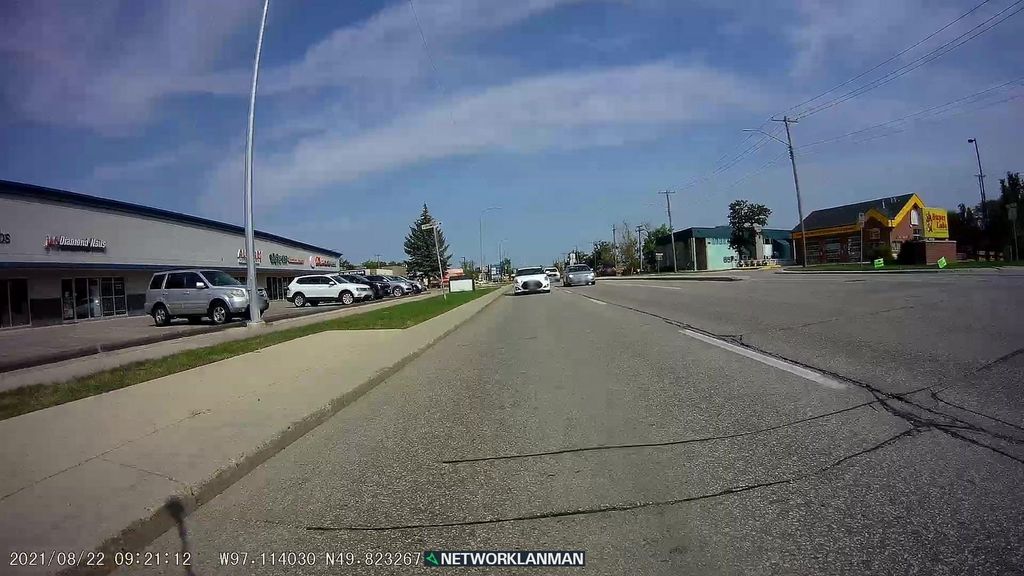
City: winnipeg